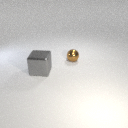
small brown metal sphere to the right of large gray metal cube